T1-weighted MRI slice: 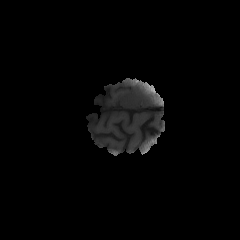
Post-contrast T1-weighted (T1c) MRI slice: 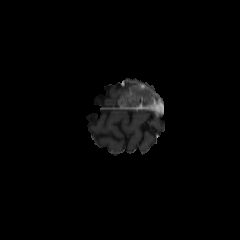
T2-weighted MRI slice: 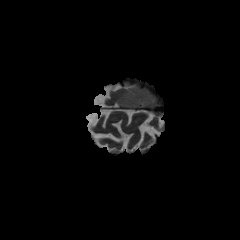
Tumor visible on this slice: yes